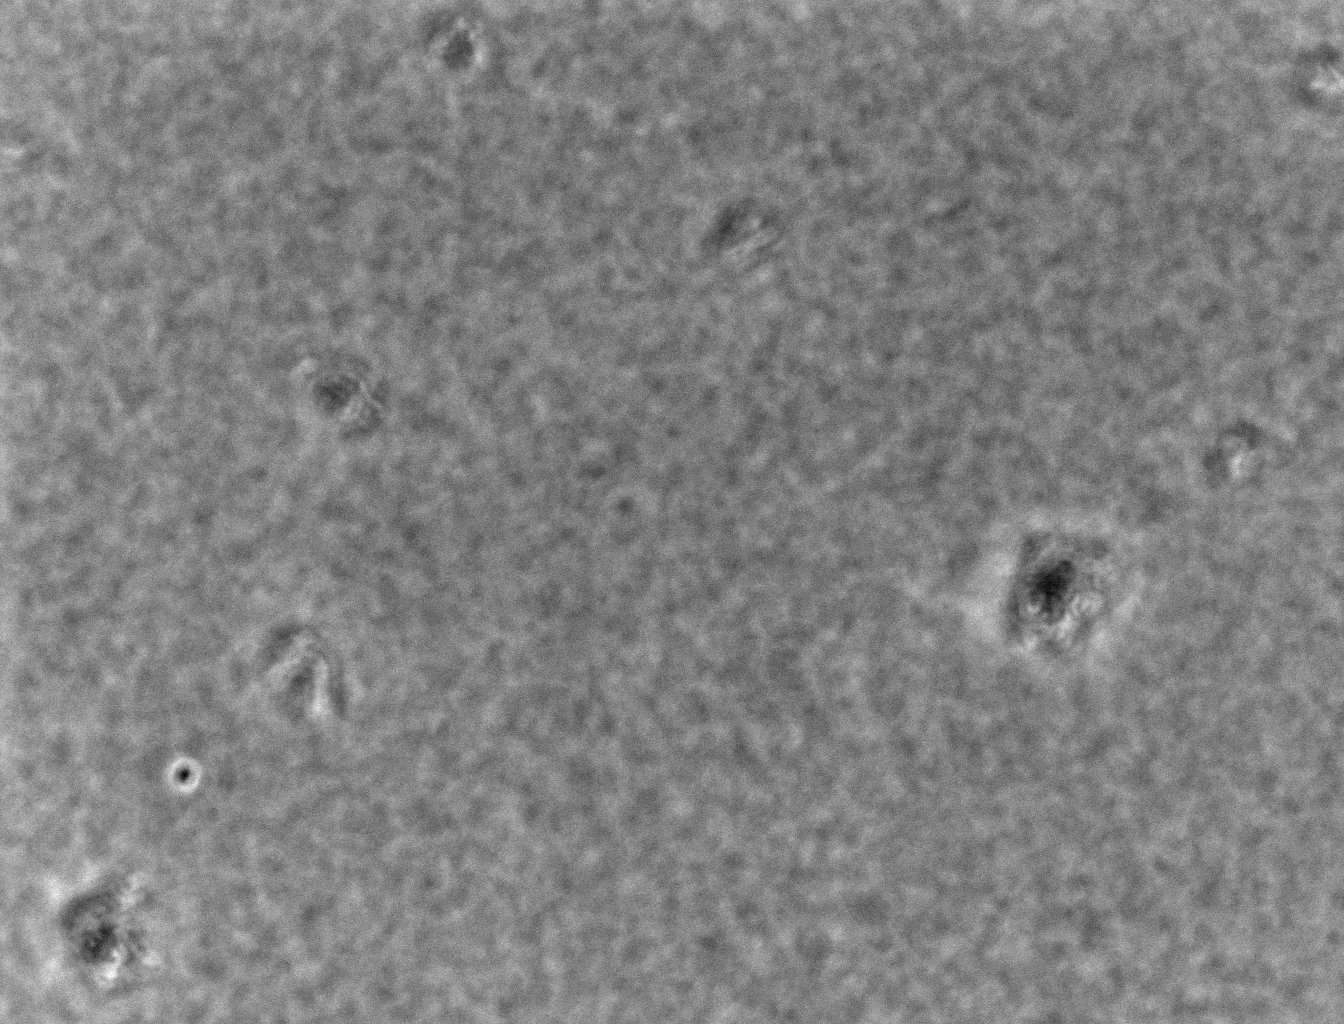
various_fewshot